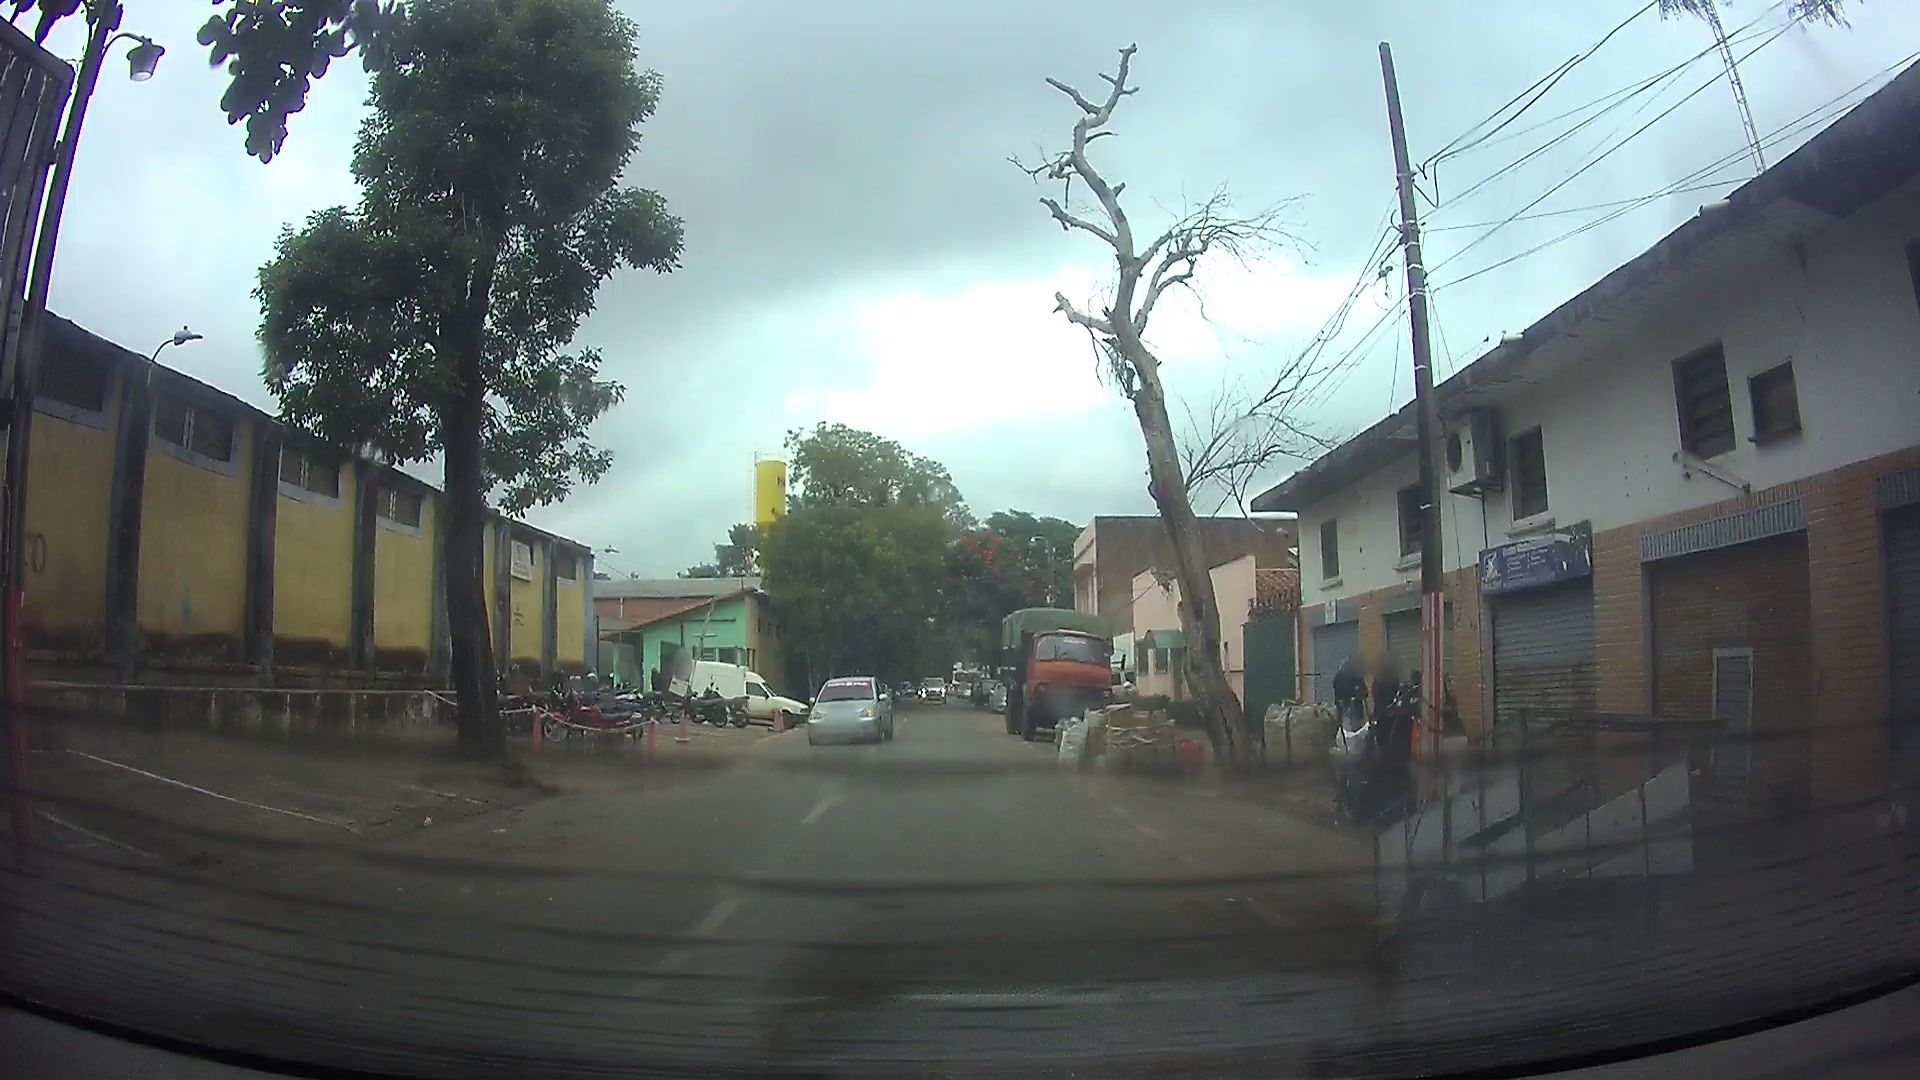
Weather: clear
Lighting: day
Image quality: good
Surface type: driving surface
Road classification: residential
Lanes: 2.0
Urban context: urban centre
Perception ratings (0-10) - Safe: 2.04, Lively: 7.89, Beautiful: 1.7, Boring: 3.85, Depressing: 4.4, Wealthy: 1.23